Question: I'm using jquery mobile 1.3.2, and whenever I press the button, the button shows the style of being pressed, but then it never come back up again.
HTML:
'''
<form id="login_form">
<input type="text" name="username">
<input type="password" name="password">
<button type="submit" data-theme="b" data-role="submit">Login</button>
</form>
'''
Javascript:
'''
$("#login_form").submit(function()
{
$.mobile.allowCrossDomainPages = true;
var options = {
url:API_SERVER_URL+"/login",
type: "post",
success: function(data)
{
if (data.success)
{
$.mobile.changePage('success.html', {transition: "slide"});
}else
{
alert("failed:(");
}
},
error: function()
{
alert('cannot connect');
}
};
options = $.extend(DEFAULT_AJAX_OPTIONS, options);
$(this).ajaxSubmit(options);
return false;
});
'''

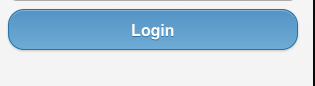
Answer: Remove 'ui-btn-active' when form is submitted.
'''
$("#login_form").on("submit", function () {
$("[type=submit]").closest('div').removeClass("ui-btn-active");
});
'''
> <URL>